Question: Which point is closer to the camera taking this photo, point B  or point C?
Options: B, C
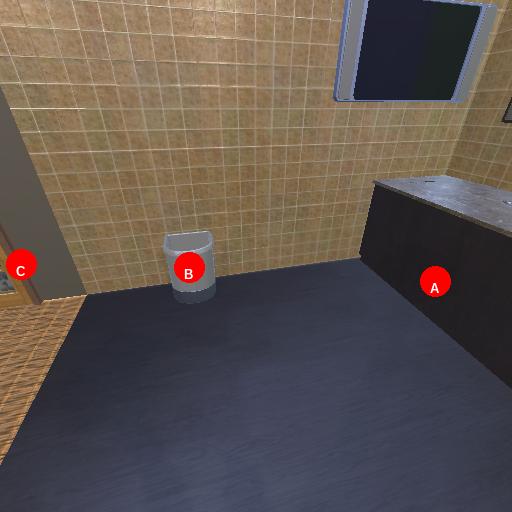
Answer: B